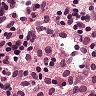
Metastatic tissue present: no